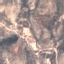
Land use / land cover: HerbaceousVegetation